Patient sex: M
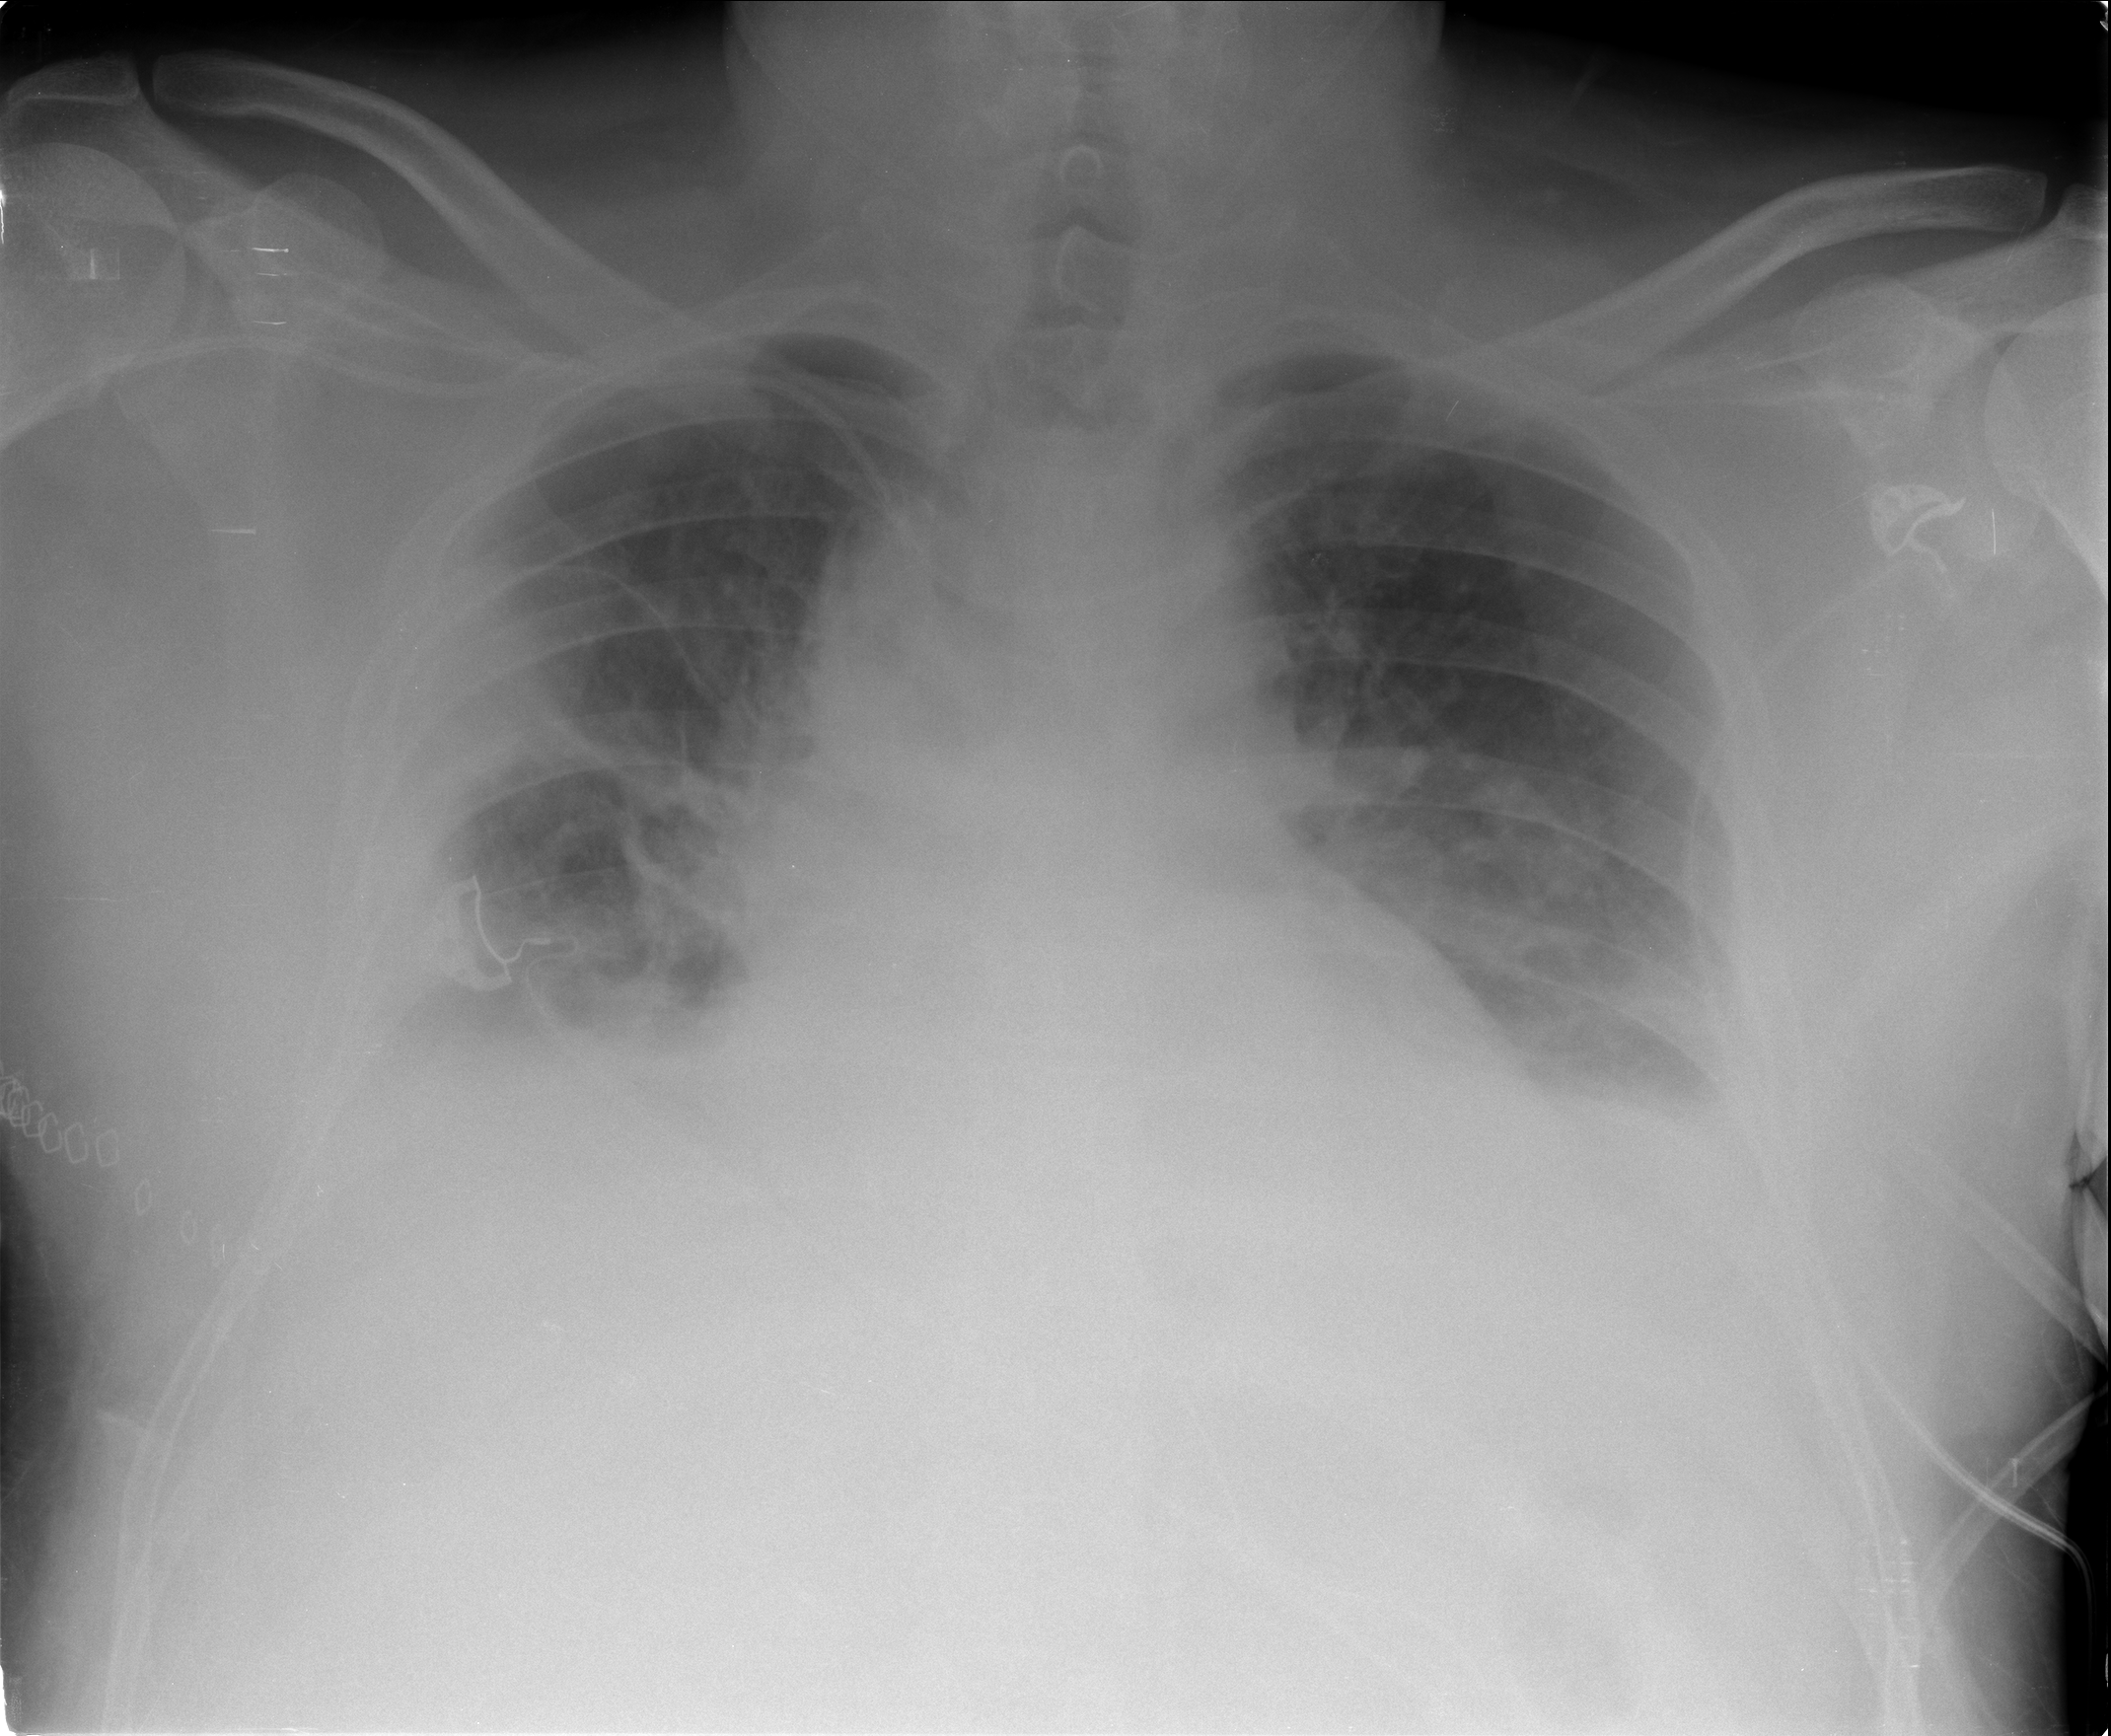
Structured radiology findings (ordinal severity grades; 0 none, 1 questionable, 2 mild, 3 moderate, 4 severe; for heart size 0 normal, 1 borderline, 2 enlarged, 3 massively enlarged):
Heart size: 0
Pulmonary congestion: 0
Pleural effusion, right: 2
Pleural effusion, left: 2
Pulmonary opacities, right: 0
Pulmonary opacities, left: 0
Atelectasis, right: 2
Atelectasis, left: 2